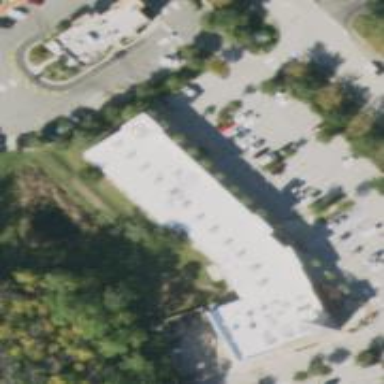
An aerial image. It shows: Commercial building.